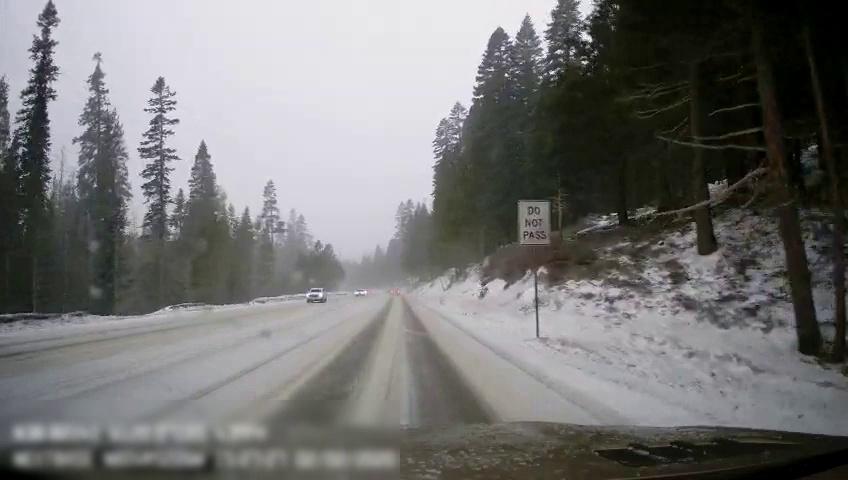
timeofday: Day
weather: Snowy
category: Drivable Space
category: Vehicles | SUV
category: Vehicles | Car
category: Traffic | Signs